Question: I want to make a multi level offline search in my app.
I followed the directions at official Skobbler page and only difference is that l did not download map of France, but map of Wyoming instead.
Offline package code for it is if I am right.
'''
-(void)prepareForSearch{
[SKSearchService sharedInstance].searchServiceDelegate = self;
[SKSearchService sharedInstance].searchResultsNumber = 500;
_listLevel = SKCountryList;
_searchSettings = [SKMultiStepSearchSettings multiStepSearchSettings];
_searchSettings.listLevel = _listLevel;
_searchSettings.offlinePackageCode = @"USWY";
_searchSettings.parentIndex=-1;
}
- (IBAction)searchAction:(UIButton *)sender {
_searchSettings.searchTerm = [NSString stringWithFormat:@"%@",_searchBar.text];
[[SKSearchService sharedInstance]startMultiStepSearchWithSettings:_searchSettings];
}
-(void)searchService:(SKSearchService *)searchService didRetrieveMultiStepSearchResults:(NSArray *)searchResults
{
if ([searchResults count] !=0 && _listLevel<SKInvalidListLevel){
if (_listLevel == SKCountryList) {
_listLevel = SKCityList;
}
else{
_listLevel++;
}
SKSearchResult *searchResult = searchResults[0];
SKMultiStepSearchSettings* multiStepSearchObject = [SKMultiStepSearchSettings multiStepSearchSettings];
multiStepSearchObject.listLevel = _listLevel++;
multiStepSearchObject.offlinePackageCode = _searchSettings.offlinePackageCode;
multiStepSearchObject.searchTerm = _searchBar.text;
multiStepSearchObject.parentIndex = searchResult.identifier;
[[SKSearchService sharedInstance]startMultiStepSearchWithSettings:multiStepSearchObject];
}
}
-(void)searchServiceDidFailToRetrieveMultiStepSearchResults:(SKSearchService *)searchService
{
NSLog(@"Multi Level Search failed");
}
'''
Whatever I put as a searchTerm, I end up with "MultiLevel Search Failed".
from this screenshot, you can see that my map package for Wyoming is included in my SKMaps.bundle:
(Also, if anyone can answer me this: Versioning was different in my app and in the simulator folder in the test app, from where I downloaded an offline package. So, for testing purposes, I made two folders and put Wyoming package in both of them(20140807 and 20140910). Are there any rules regarding this?)

What could be the problem?
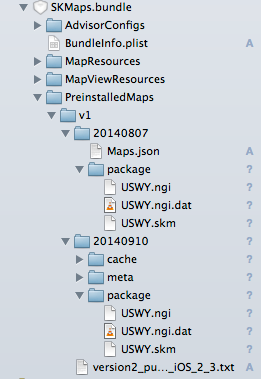
Answer: Ok, after few days I managed to find the source of the problem.
First, I found out which version I'm using and it's the 20140910.
Second, For some reason, the entire folder containing maps was not recognised. So I took the entire SKMaps.bundle, together with some pre-bundled maps from the demo app, provided by the Skobbler team, and put it in my project and now everything works fine.